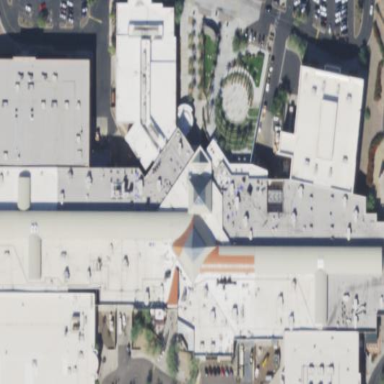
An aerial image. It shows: Retail building that serves as mall.